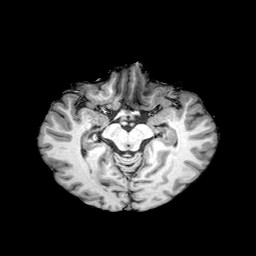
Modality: T1w
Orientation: coronal
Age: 44
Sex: female
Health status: healthy